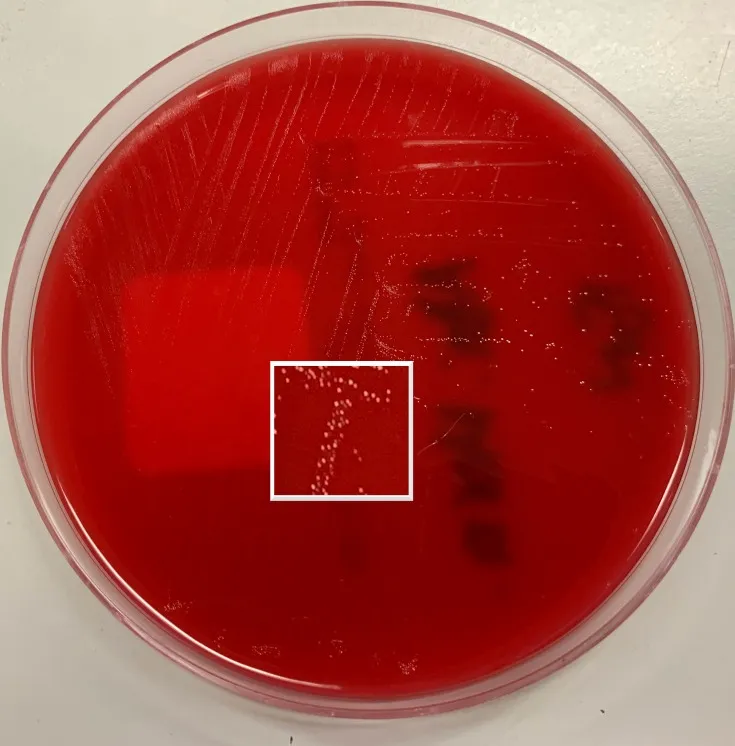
Growth of tiny white colonies after 48 h on horse blood agar under anaerobic conditions at 37 degrees Celsius with section magnified.
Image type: pathology (gram)